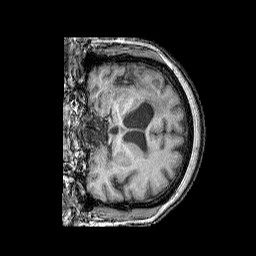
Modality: T1w
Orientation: coronal
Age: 65
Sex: female
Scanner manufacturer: siemens
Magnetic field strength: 3 T
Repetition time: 2.25 s
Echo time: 0.00411 s